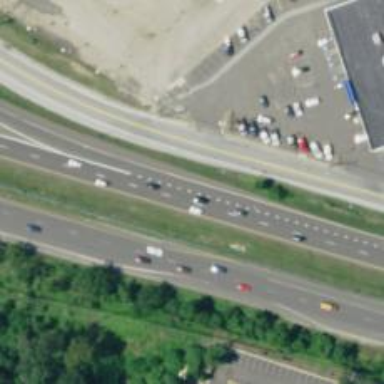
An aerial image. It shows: Motorway junction.